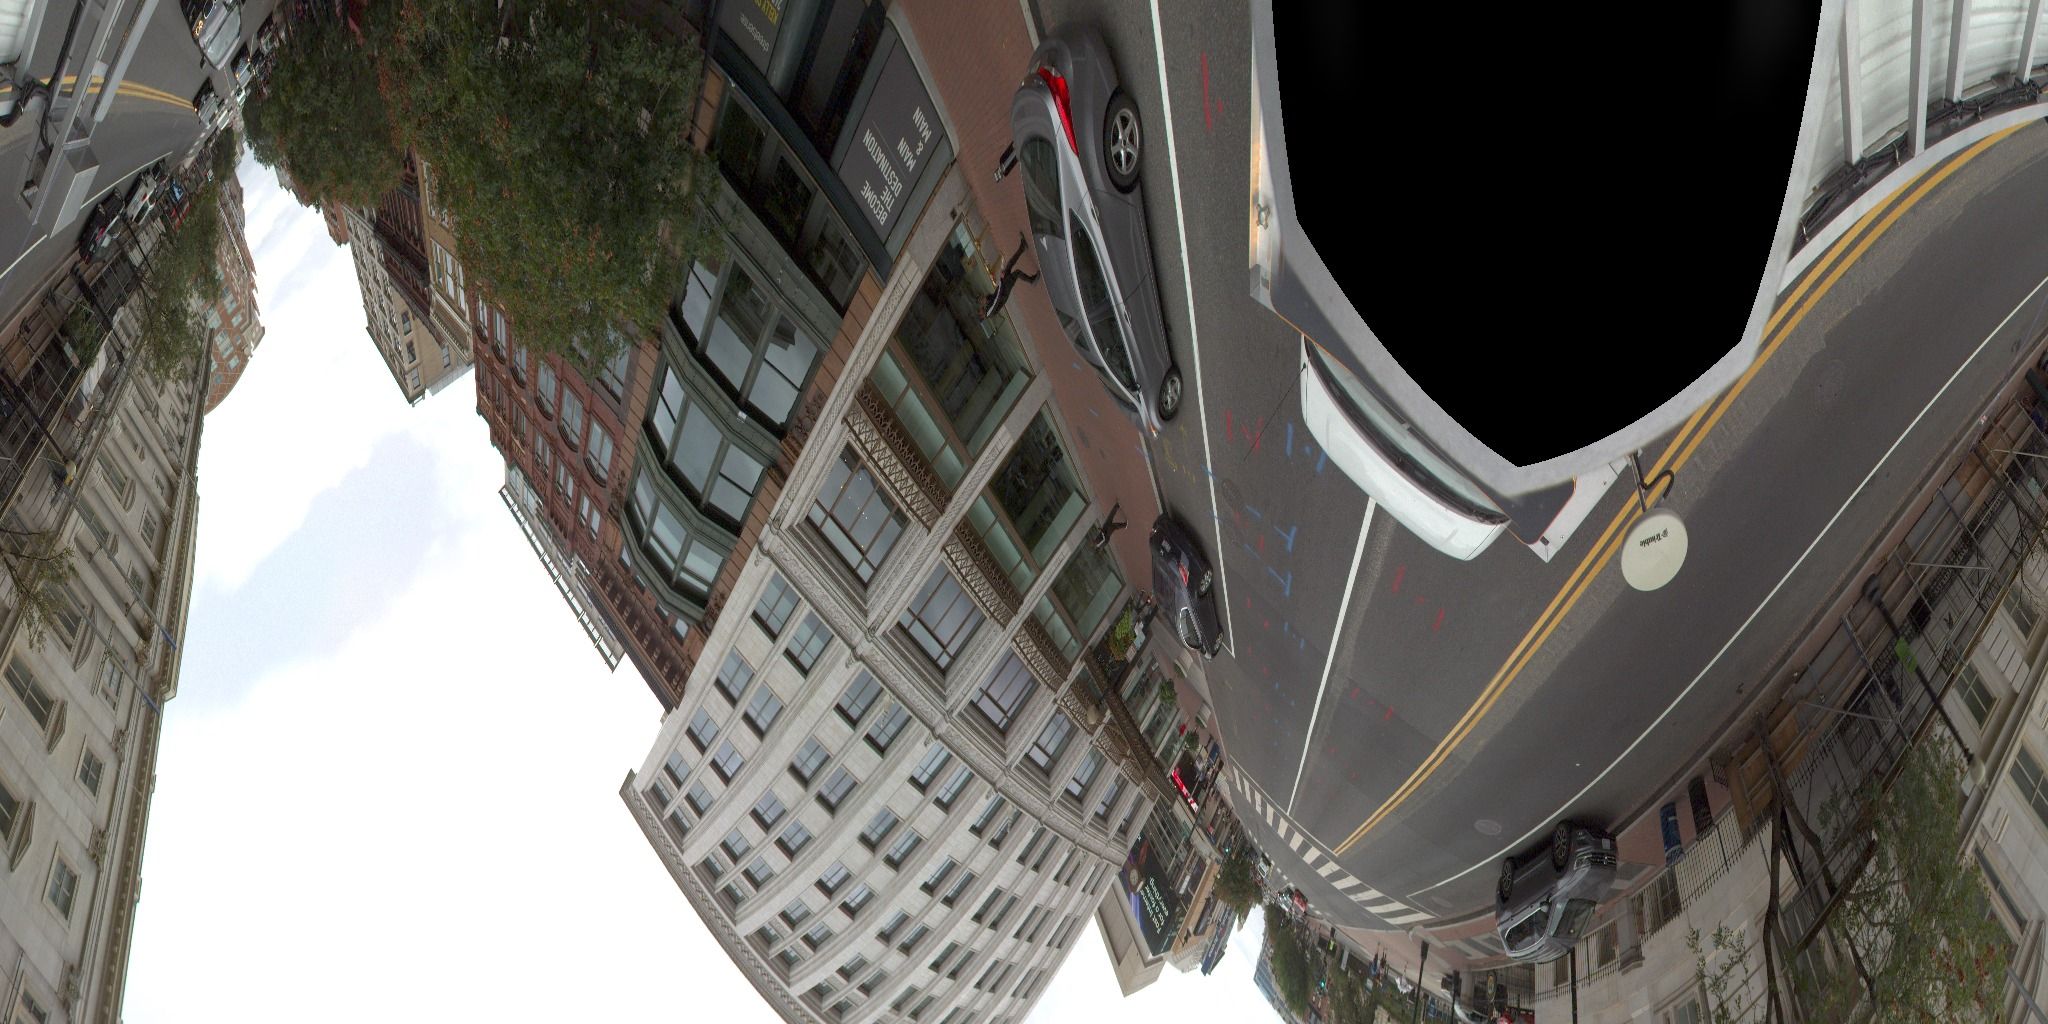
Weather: clear
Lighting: day
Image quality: slightly poor
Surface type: walking surface
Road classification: tertiary
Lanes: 3
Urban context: urban centre
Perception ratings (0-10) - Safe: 1.01, Lively: 2.53, Beautiful: 4.05, Boring: 3.4, Depressing: 7.35, Wealthy: 0.97